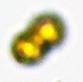
Label: Margalefidinium